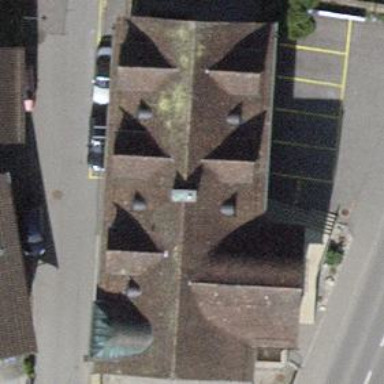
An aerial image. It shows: Library.